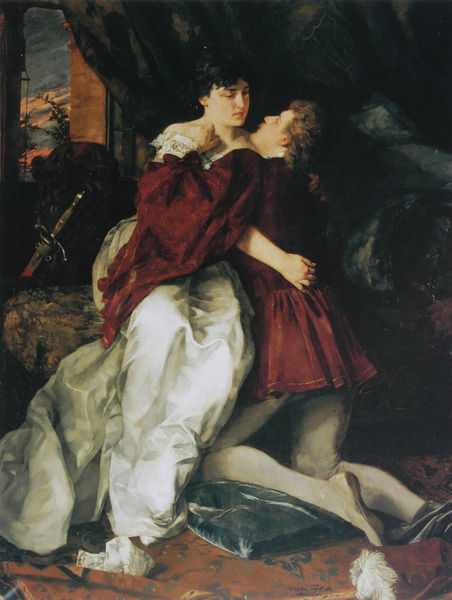
Titel: Adelheid und Franz (Romeo und Julia)
Künstler: Heinrich Wilhelm Trübner
Standort: Heilbronn
Institution: Städtische Museen
Schlagwörter: baum, blau, dunkel, fuß, gemälde, hand, himmel, mann, schatten, umhang, weiß, wolken, grün, landschaft, ocker, braun, fenster, frau, frisur, grau, hell, hintergrund, kleid, licht, nacht, orange, schwarz, zimmer, ausblick, blick, hund, rot, wolke, beige, rock, teppich, blond, hose, arm, arme, falten, gesicht, kleidung, mord, rahmen, samt, tod, ärmel, vorhang, ast, dämmerung, boden, haare, interieur, stoff, paar, personen, seide, beine, kuss, leidenschaft, liebe, umarmung, zärtlichkeit, düster, zwei, schuhe, violett, oliv, kissen, polster, bett, abendrot, satin, umarmen, strümpfe, blut, knabe, durchblick, fensterrahmen, abschied, abendhimmel, schwert, säbel, knien, verletzt, degen, treffen, tracht, liege, liebespaar, taschentuch, verzweiflung, jüngling, sterben, amouröse szene, anblick, ausblick auf himmel, wolken zw, blutbeflecktes schwert, bordeaux rot, dolch, dramatik, ermordung, feine stoffe, flehen, hingabe, innig, julia, knieend, kniend, kostbare kleidung, liebende, mittelalter, morgenrot, märchen, offenes fenster, purour, rapunzel, romeo, romeo und julia, schlafgemach, stelldichein, strumpfhose, wams, red, beinkleid, rendezvous, silk, portrair, sword, couple, taffeta, mediaeval